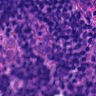
Metastatic tissue present: no